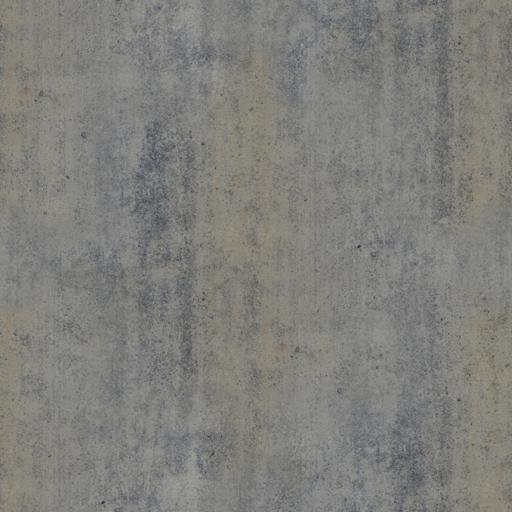
Tags: ground smooth tire tracks